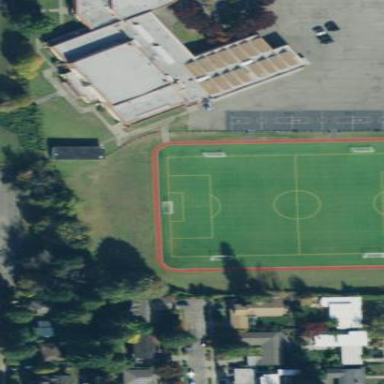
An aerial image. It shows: Soccer pitch with artificial turf for leisure sports activities.